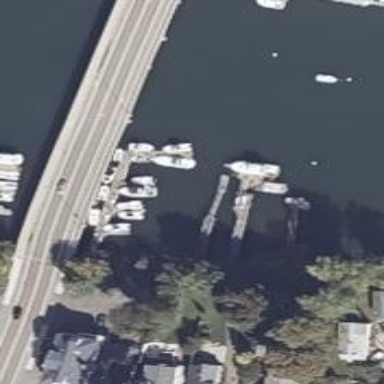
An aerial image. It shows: Man-made pier.